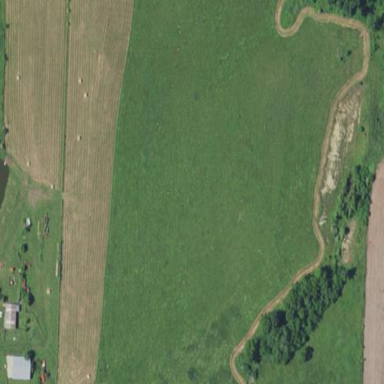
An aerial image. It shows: Beautiful meadow.